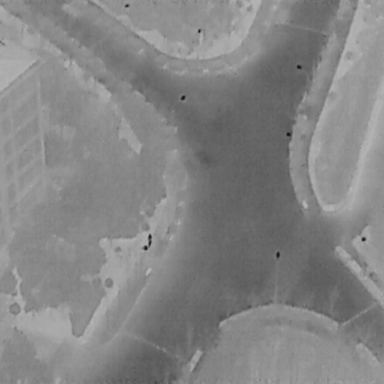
There is a Person in the infrared image.